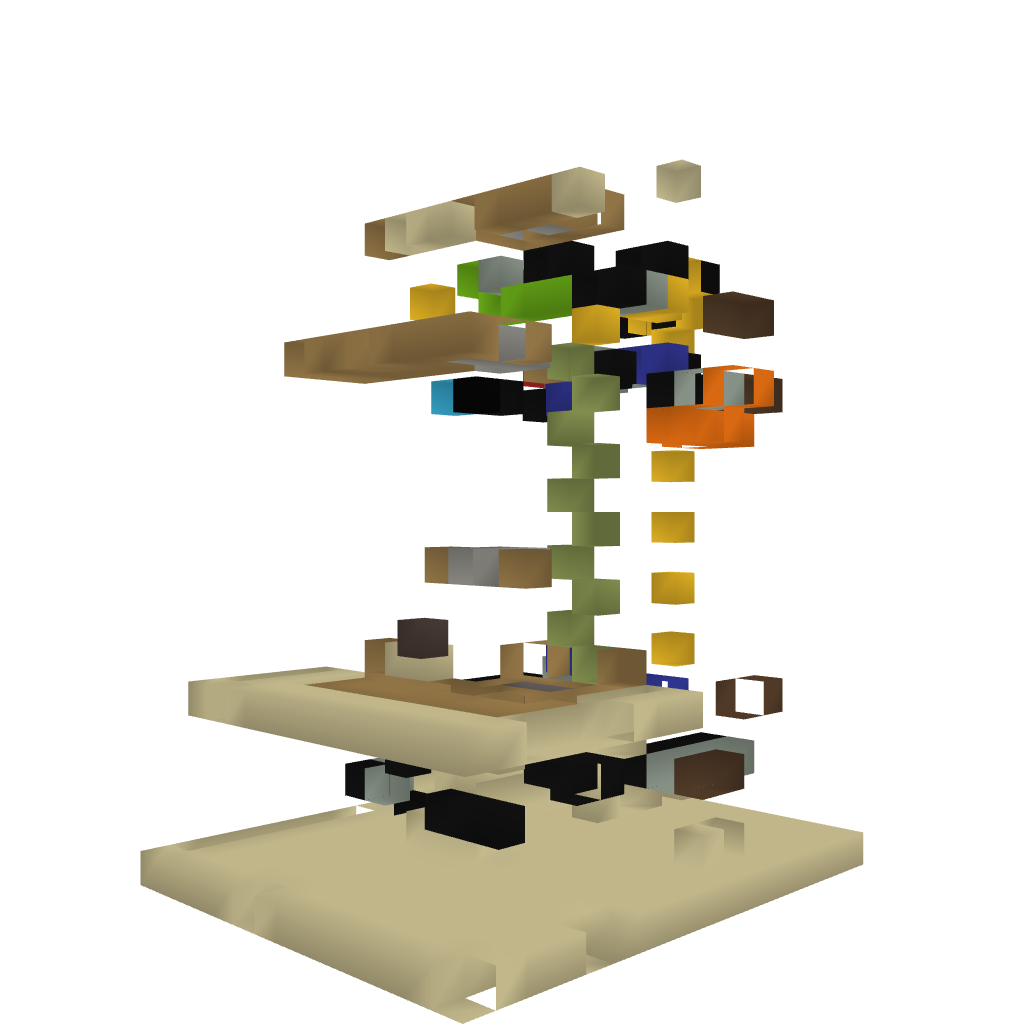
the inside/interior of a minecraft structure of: hight speed 100% working elevator